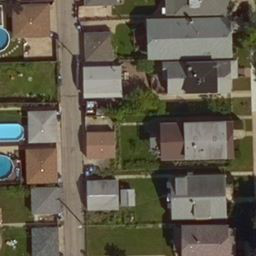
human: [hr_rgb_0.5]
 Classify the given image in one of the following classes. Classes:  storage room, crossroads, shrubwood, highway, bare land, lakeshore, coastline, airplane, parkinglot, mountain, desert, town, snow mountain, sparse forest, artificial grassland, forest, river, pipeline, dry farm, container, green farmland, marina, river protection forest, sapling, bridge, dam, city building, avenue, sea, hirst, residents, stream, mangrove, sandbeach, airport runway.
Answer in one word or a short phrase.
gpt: residents